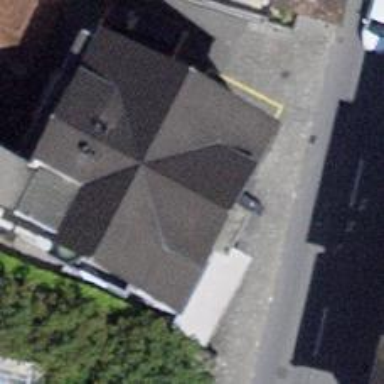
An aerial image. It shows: Pub.